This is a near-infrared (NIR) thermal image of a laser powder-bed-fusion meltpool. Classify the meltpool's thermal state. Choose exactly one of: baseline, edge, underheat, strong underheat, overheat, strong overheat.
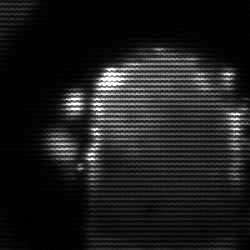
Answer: baseline